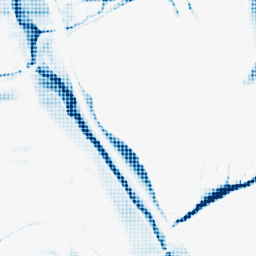
Category: morphological
Decomposition family: morphological_rect
Decomposition parameters: operation: closing
width: 50
height: 10
Upsampling method: sinc_blackman
Upsampling parameters: scale: 4
kernel_size: 4
Upsampling scale: 4